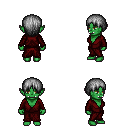
a pixel art fantasy rpg character, female body template, orc, green skin, red robe, magenta pants, gray plain hairstyle, four views (front, back, left, right), 2x2 character sprite sheet, small pixel art, hard edges, no anti-aliasing